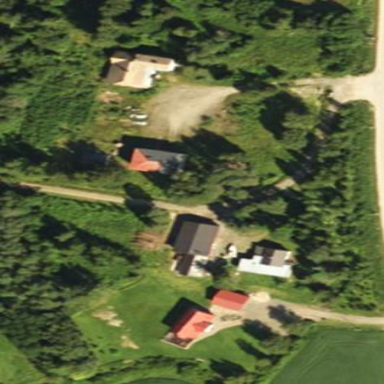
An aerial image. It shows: Residential area in rural setting.